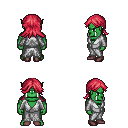
a pixel art fantasy rpg character, male body template, orc, green skin, white robe, metal pants, ruby red loose hair, maroon shoes, four views (front, back, left, right), 2x2 character sprite sheet, small pixel art, hard edges, no anti-aliasing